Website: macys
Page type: customer-info-address
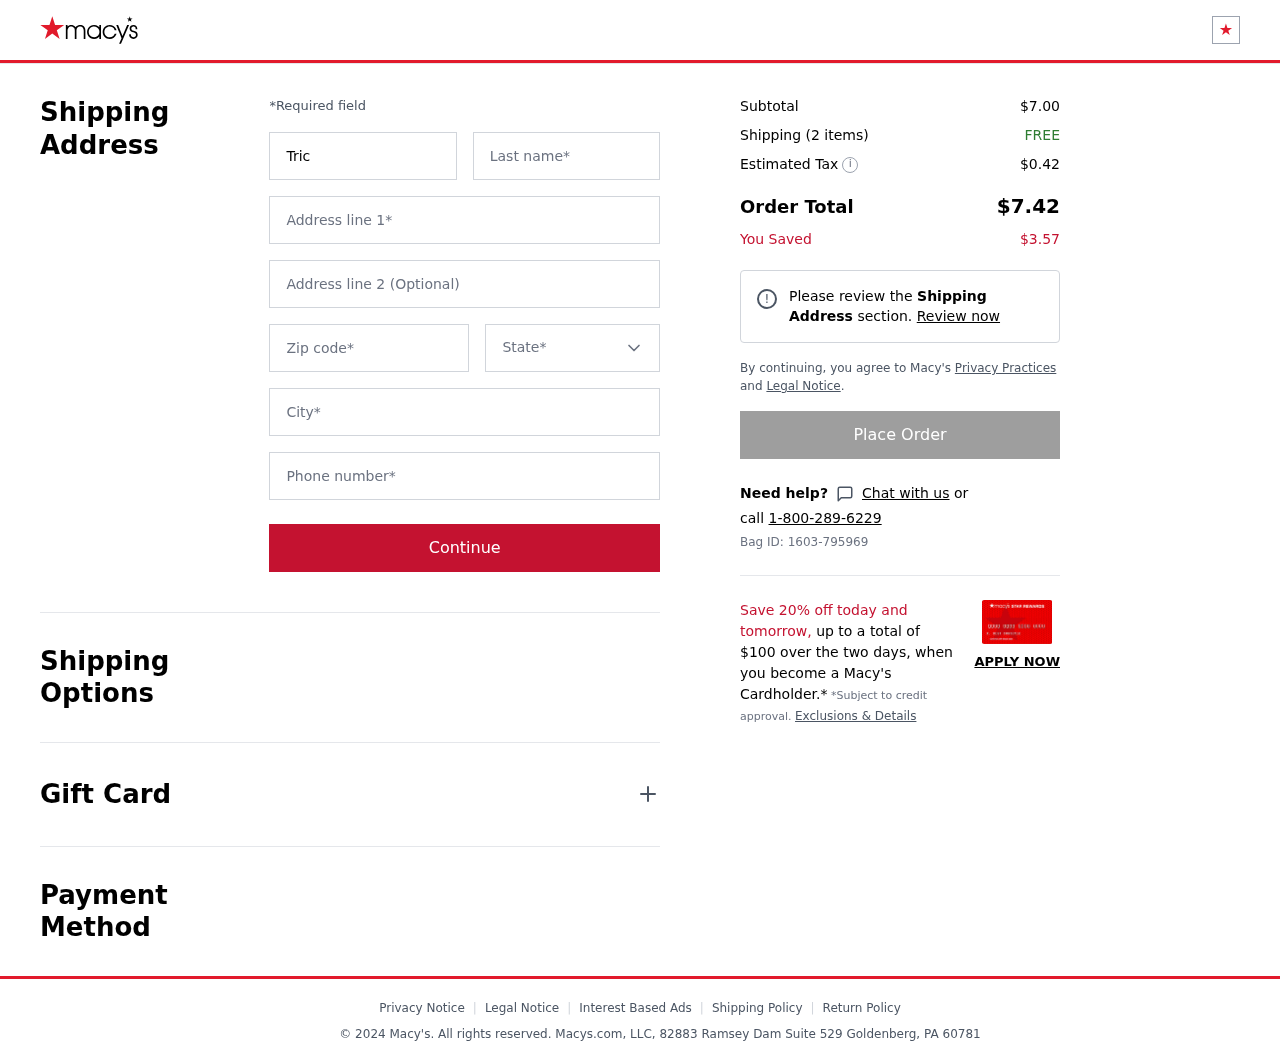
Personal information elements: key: PII_CITY
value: Goldenberg
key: PII_FIRSTNAME
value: Tricia
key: PII_LASTNAME
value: Sparks
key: PII_PHONE
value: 6693221881
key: PII_POSTCODE
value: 60781
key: PII_STATE
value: Pennsylvania
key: PII_STREET
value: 82883 Ramsey Dam Suite 529
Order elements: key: ORDER_SUBTOTAL
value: $7.00
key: ORDER_NUM_ITEMS
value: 2
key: ORDER_SHIPPING_COST
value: FREE
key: ORDER_TAX
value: $0.42
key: ORDER_TOTAL
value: $7.42
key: ORDER_SAVINGS
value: $3.57
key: ORDER_BAG_ID
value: Bag ID: 1603-795969